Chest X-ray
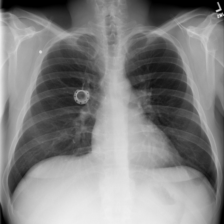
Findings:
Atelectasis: negative
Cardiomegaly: negative
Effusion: negative
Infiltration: negative
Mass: negative
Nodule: negative
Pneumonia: negative
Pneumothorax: negative
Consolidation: negative
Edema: negative
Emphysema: negative
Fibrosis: negative
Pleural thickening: negative
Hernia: negative